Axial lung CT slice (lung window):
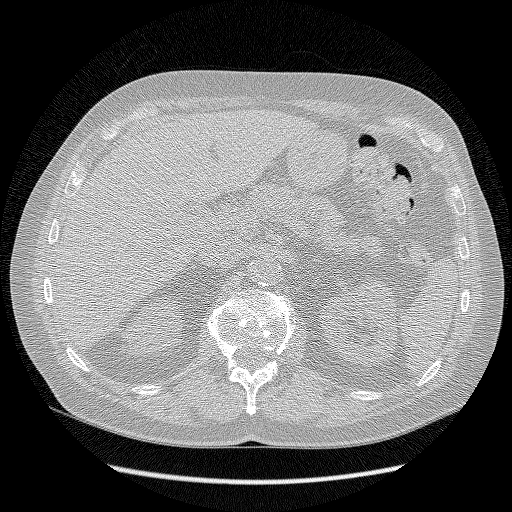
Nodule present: no